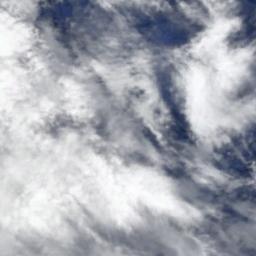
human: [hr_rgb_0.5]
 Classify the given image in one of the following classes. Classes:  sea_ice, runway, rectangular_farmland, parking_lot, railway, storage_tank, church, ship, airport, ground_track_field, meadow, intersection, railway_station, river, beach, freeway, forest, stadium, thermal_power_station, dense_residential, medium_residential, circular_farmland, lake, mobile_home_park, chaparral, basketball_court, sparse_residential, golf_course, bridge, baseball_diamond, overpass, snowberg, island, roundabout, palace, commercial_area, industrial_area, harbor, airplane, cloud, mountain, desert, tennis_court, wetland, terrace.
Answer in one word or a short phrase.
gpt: cloud